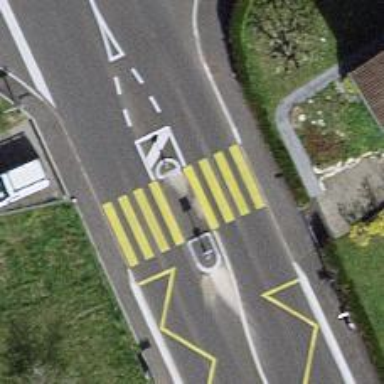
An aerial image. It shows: Zebra crossing on the road.